Field crop: maize
Growth stage: 2
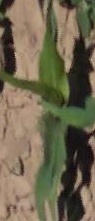
Species: maize